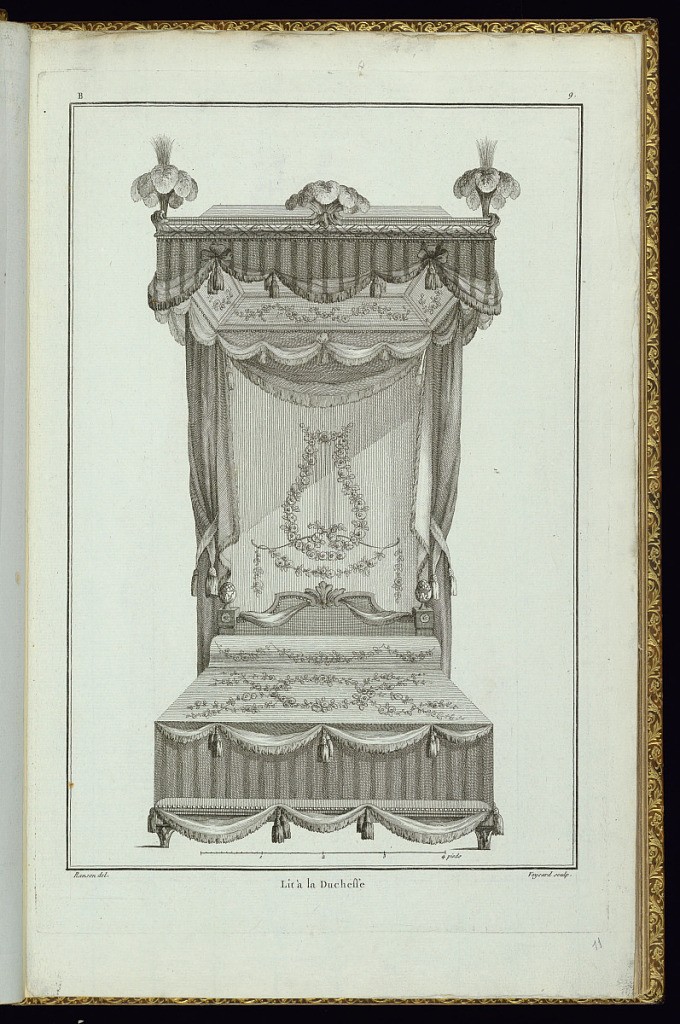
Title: Lit à la Duchesse
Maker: Pierre Ranson, French, 1736–1786
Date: late 18th century
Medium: Etching and engraving on laid paper
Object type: Print
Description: Design for a bed (view from the footboard) with a flat-roofed canopy (baldachin) projecting from the wall at the headboard. The panel in between the headboard and canopy is decorated with a floral lyre and a festoon of flowers. The bed curtains are tied back and trimmed with passementeries. There are three feather finials. The bed linen and textiles are decorated with stripes, and flowers. The headboard features a central fleuron clasp with a swag of textile and acorn finials. The plate is titled, numbered, and signed. A scale below.